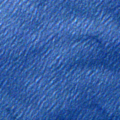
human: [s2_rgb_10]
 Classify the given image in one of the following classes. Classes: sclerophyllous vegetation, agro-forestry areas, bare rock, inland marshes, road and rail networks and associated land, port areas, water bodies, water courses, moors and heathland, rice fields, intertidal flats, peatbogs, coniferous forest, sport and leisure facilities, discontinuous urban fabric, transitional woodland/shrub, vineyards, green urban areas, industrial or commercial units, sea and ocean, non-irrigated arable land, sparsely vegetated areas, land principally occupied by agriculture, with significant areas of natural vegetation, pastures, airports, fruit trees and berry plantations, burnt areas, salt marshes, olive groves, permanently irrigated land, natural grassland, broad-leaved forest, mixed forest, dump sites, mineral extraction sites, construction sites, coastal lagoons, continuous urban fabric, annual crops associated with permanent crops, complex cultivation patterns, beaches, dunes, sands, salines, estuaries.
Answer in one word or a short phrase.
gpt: sea and ocean